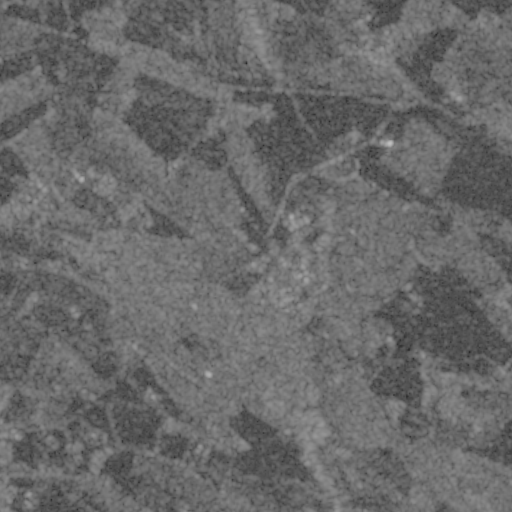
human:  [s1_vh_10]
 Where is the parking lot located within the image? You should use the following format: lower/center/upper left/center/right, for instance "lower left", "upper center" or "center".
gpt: The parking lot is located in the center of the image.
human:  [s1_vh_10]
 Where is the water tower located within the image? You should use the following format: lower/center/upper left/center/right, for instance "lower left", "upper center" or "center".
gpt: The water tower is located in the lower center of the image.
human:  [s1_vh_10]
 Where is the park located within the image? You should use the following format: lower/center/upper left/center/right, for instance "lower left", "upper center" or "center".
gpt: There is no park in the image.

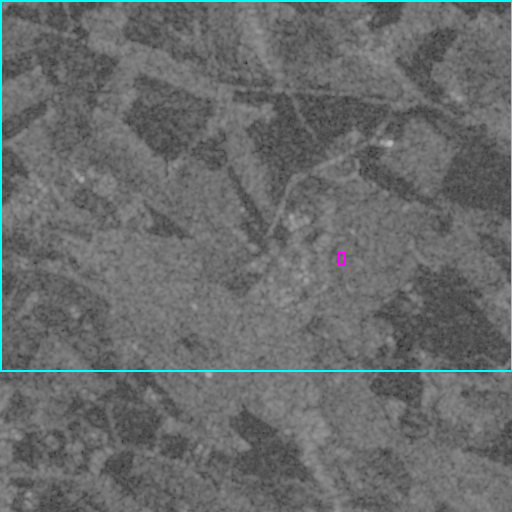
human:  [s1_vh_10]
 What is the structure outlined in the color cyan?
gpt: The structure outlined in cyan is a crop field.
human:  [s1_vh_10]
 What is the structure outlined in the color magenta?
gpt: The structure outlined in magenta is a park.
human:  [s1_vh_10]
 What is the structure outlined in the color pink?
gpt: There is no pink outline.